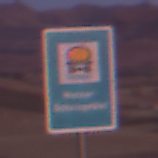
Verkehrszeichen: Wasserschutzgebiet
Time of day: Dawn
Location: Outdoor (Nature)
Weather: PartlyCloudy
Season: NotSpecified
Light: Natural